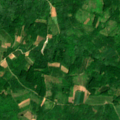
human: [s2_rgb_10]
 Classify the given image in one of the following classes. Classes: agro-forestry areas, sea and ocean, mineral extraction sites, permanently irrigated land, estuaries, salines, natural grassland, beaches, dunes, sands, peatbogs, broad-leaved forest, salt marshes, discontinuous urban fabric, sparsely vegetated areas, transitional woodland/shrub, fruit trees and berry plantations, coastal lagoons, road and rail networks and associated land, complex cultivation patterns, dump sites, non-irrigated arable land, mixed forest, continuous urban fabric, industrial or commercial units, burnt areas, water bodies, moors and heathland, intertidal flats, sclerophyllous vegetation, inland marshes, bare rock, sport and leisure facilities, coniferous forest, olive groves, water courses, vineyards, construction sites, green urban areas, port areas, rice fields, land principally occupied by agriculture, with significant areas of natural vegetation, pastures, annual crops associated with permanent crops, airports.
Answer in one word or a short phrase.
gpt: complex cultivation patterns, land principally occupied by agriculture, with significant areas of natural vegetation, broad-leaved forest